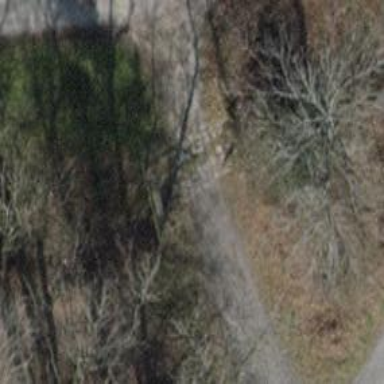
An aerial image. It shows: Track road with bridge. The surface of the bridge is made of sett.